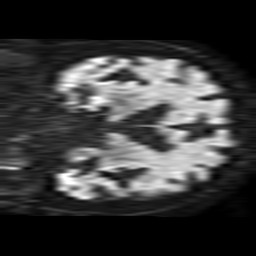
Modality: TRACE
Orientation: coronal
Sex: male
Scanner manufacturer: philips
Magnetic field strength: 1.5 T
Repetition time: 3.395 s
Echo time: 0.06922 s